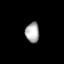
Tissue: lung
Cell type: Others
Senescence score: 0.2017
Nuclear area (px): 277
Mean DAPI intensity: 169.747